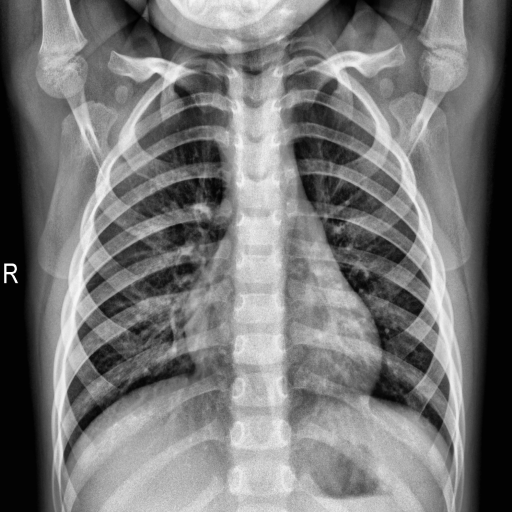
Finding: NORMAL